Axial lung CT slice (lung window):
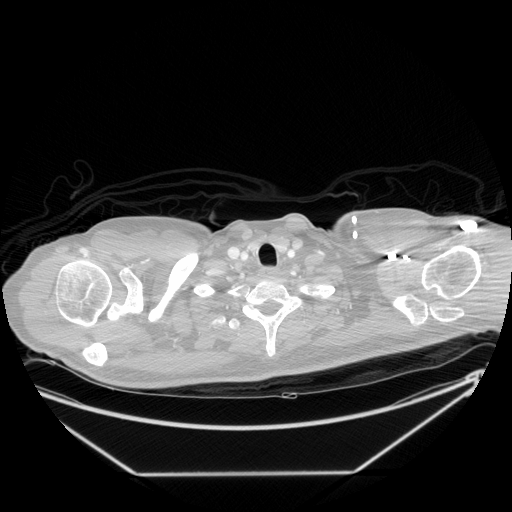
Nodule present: no